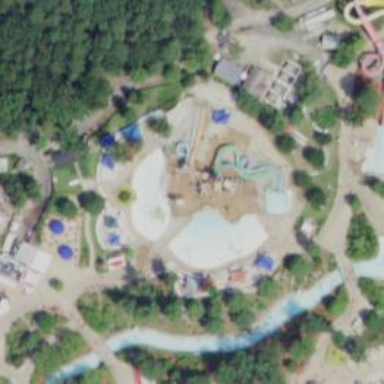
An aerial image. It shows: Water slide attraction.